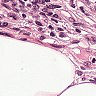
Metastatic tissue present: no